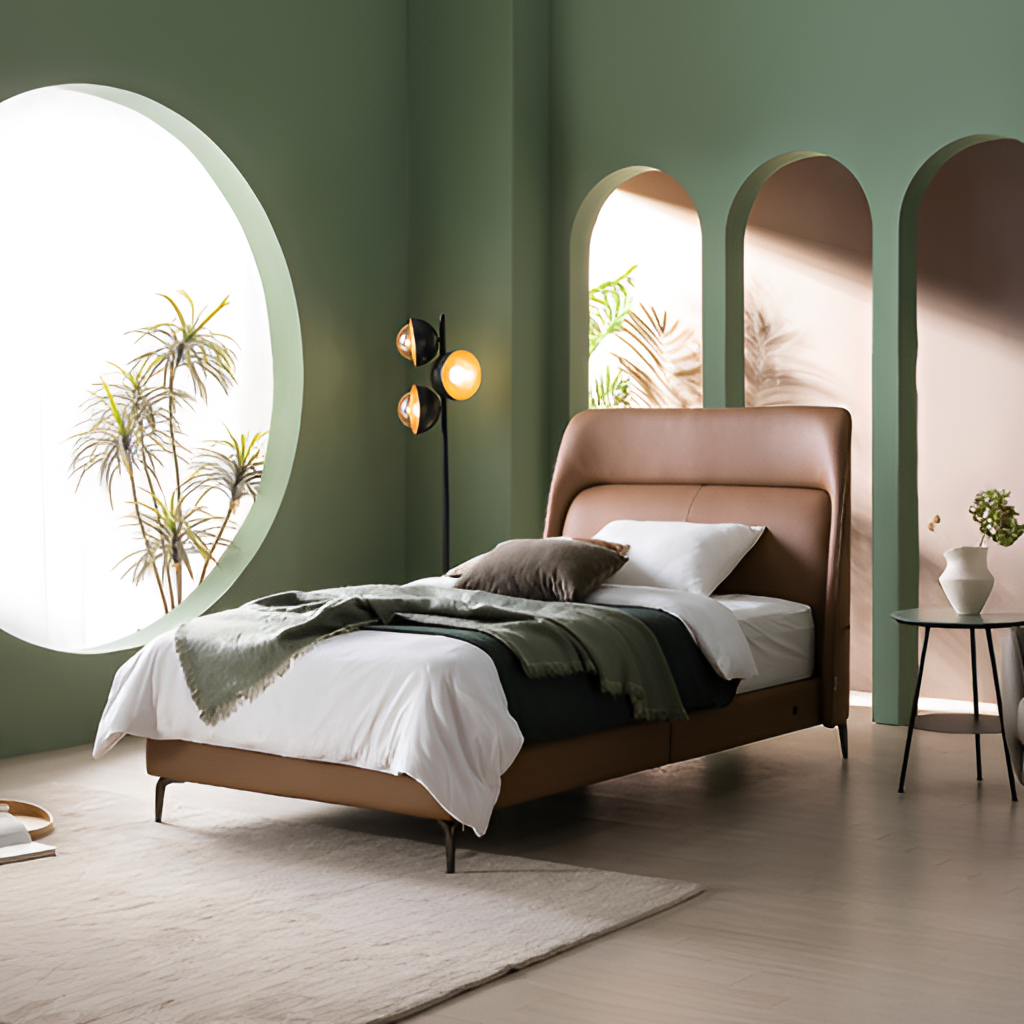
bedroom, leather bed, green paint wallpaper, with solid pattern, contemporary, wood flooring, with plank pattern